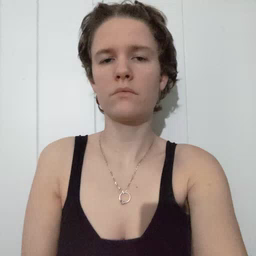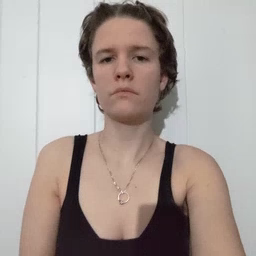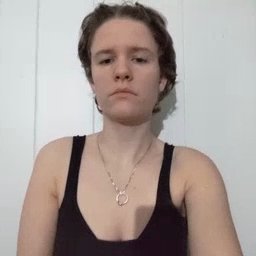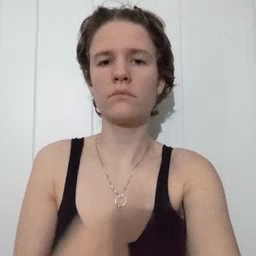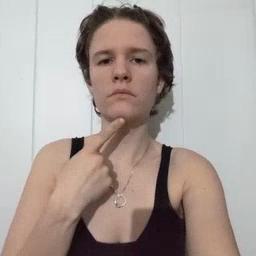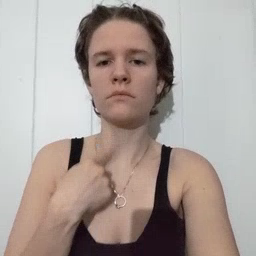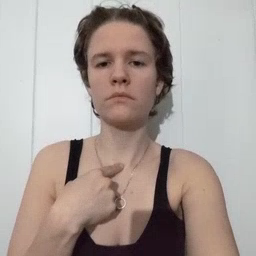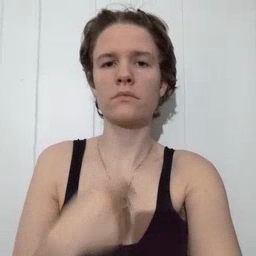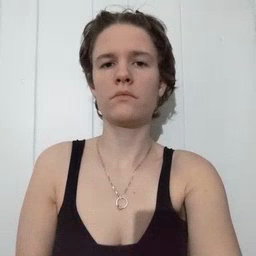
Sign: thirsty